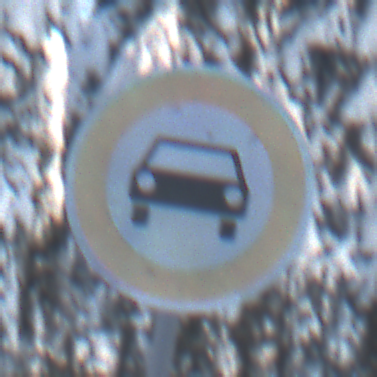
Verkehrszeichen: VerbotKraftwagen
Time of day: MorningAfternoon
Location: Outdoor (Nature)
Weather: Clear
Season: Winter
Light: Natural